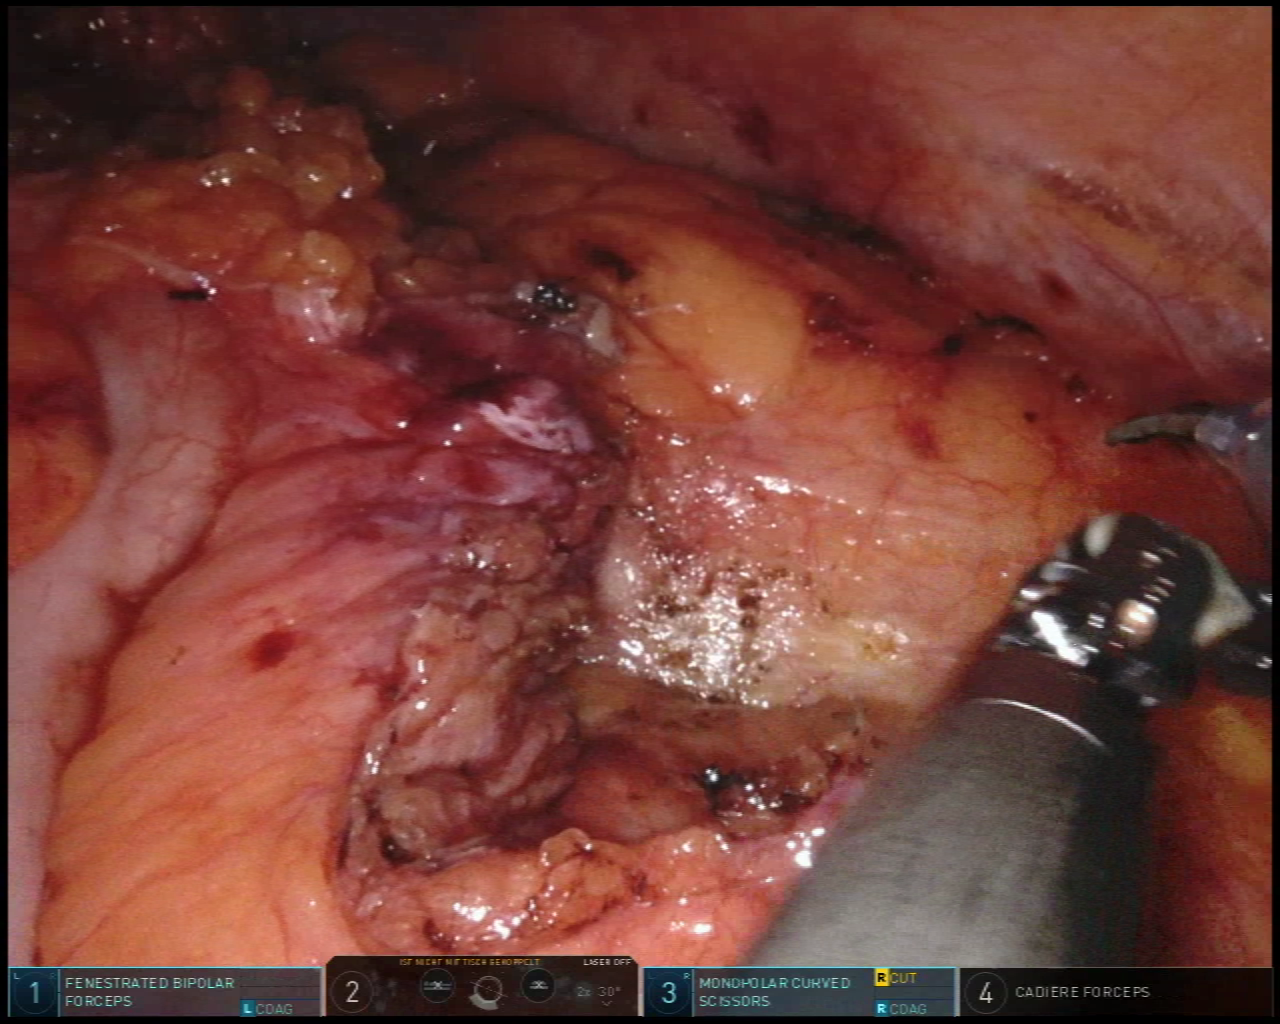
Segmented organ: colon
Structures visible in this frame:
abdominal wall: yes
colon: yes
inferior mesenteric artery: no
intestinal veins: no
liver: no
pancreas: no
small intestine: no
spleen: no
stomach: no
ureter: no
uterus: no
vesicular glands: no